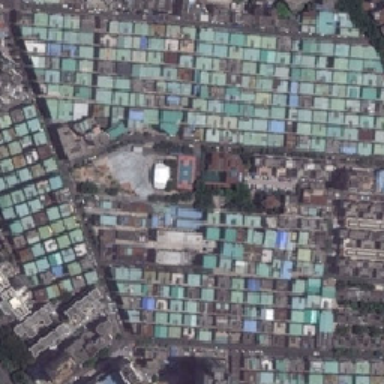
Industrial factory very closely arranged .